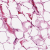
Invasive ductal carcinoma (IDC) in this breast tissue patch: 0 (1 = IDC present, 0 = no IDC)